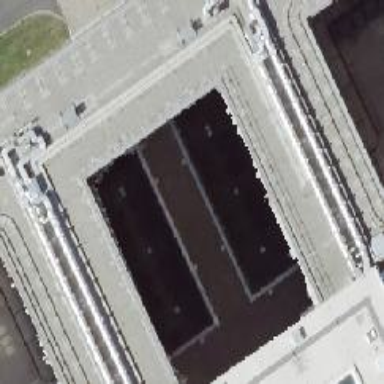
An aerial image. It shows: Part of building.